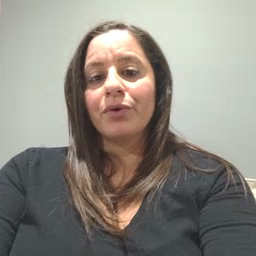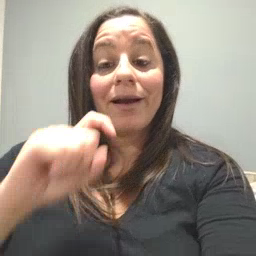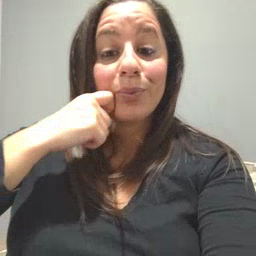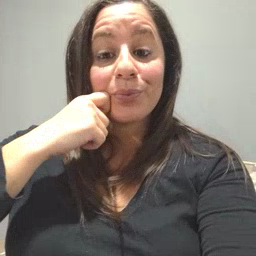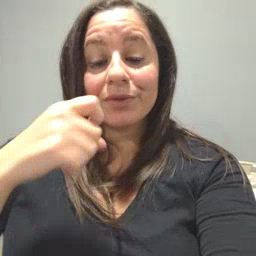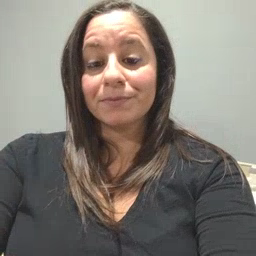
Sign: apple